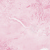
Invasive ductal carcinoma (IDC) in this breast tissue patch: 0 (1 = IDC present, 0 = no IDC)